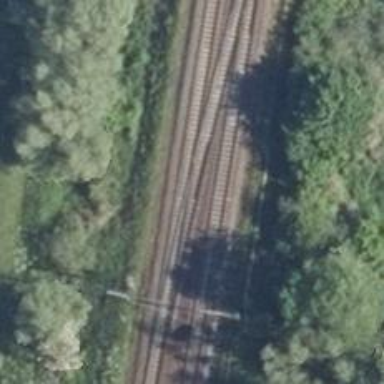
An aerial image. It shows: Railway track with contact lines for electrification.